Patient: sex F, age 59
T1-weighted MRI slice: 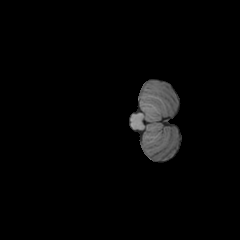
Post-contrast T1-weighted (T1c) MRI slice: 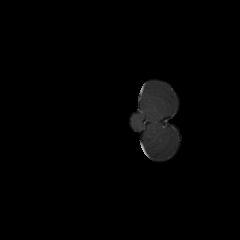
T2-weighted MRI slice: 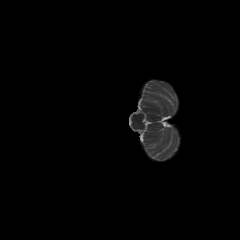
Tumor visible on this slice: no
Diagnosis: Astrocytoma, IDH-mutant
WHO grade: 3